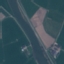
Land use / land cover class: River